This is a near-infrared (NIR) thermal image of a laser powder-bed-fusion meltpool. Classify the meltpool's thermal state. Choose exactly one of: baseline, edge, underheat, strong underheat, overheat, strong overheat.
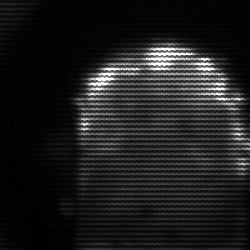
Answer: baseline